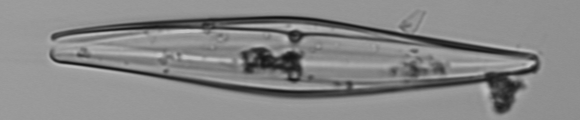
Label: Pleurosigma